Field crop: tomato
Growth stage: 2
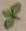
Species: solanum